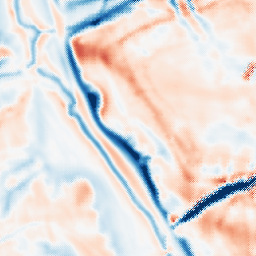
Category: multiscale
Decomposition family: dog_multiscale
Decomposition parameters: sigma_ratio: 1.6
n_scales: 3
base_sigma: 2
Upsampling method: regularized
Upsampling parameters: scale: 4
lambda_reg: 0.1
Upsampling scale: 4